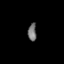
Tissue: lung
Cell type: Epithelial cells
Senescence score: 0.1419
Nuclear area (px): 149
Mean DAPI intensity: 112.745